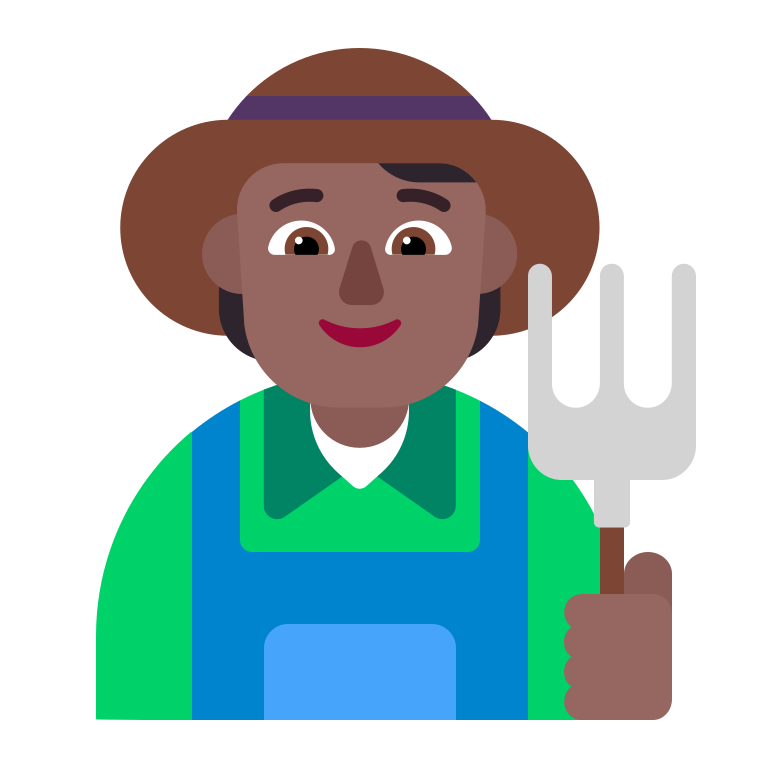
farmer flat  dark